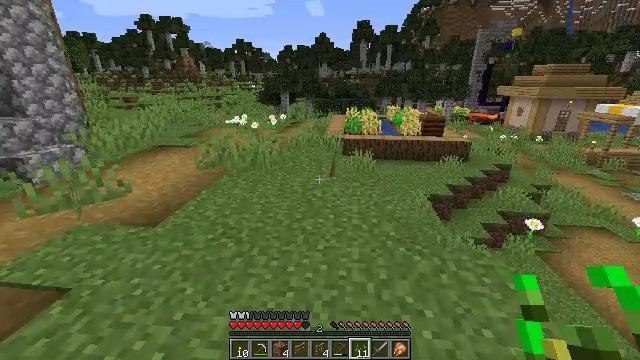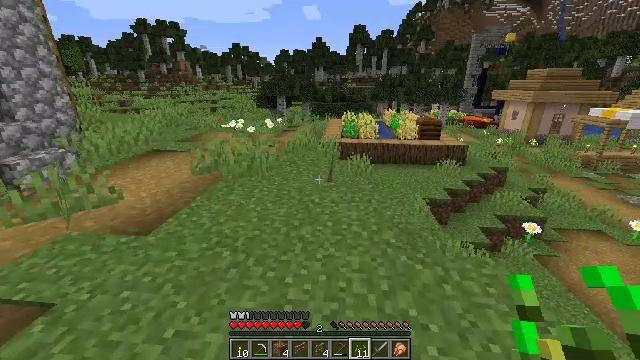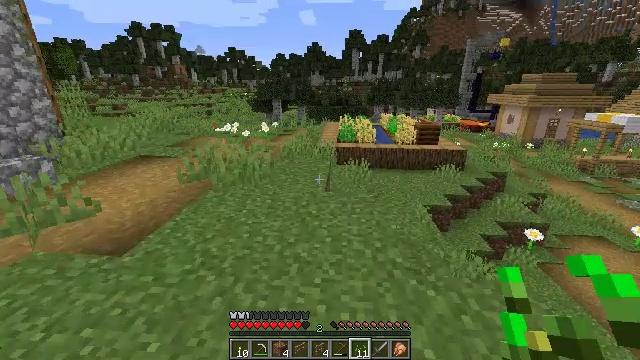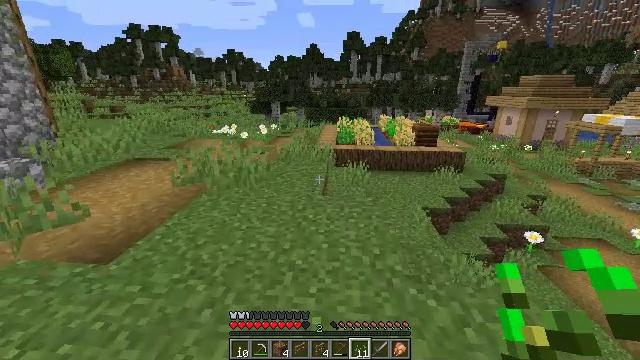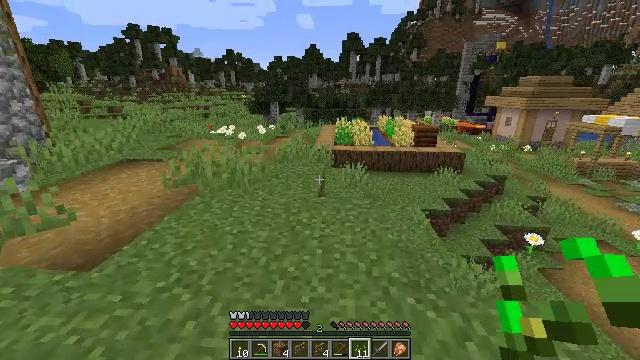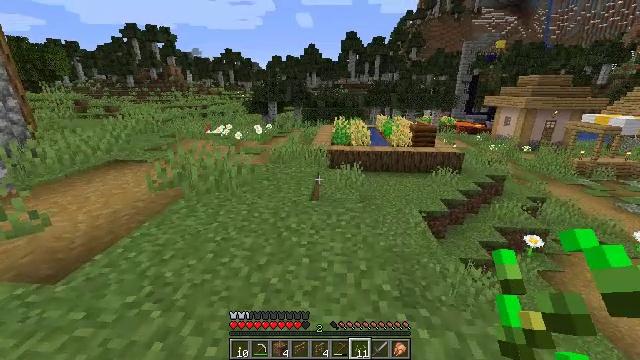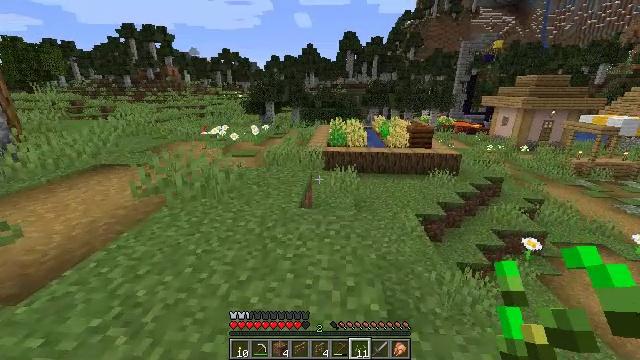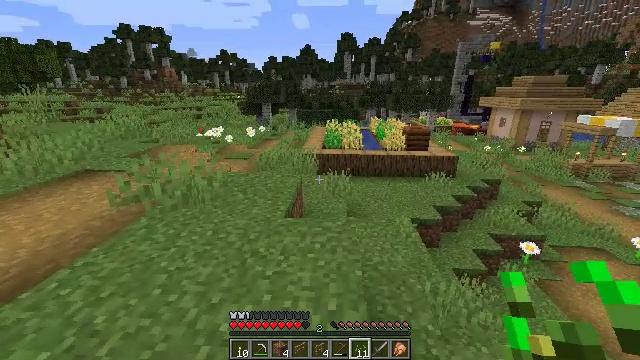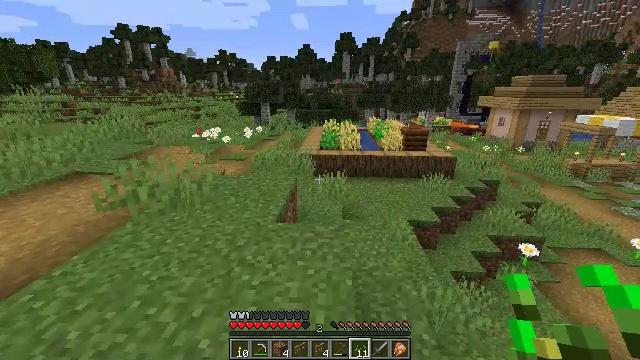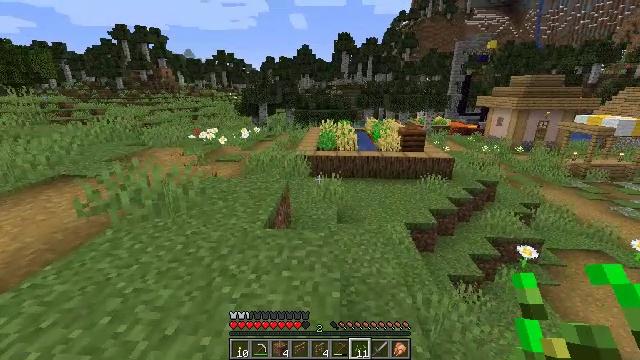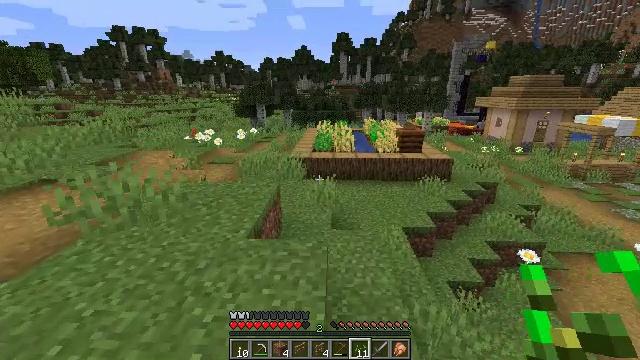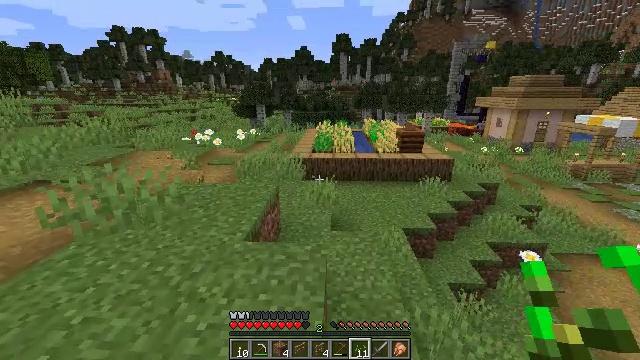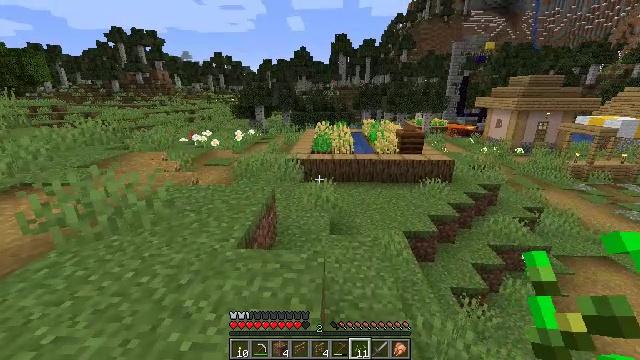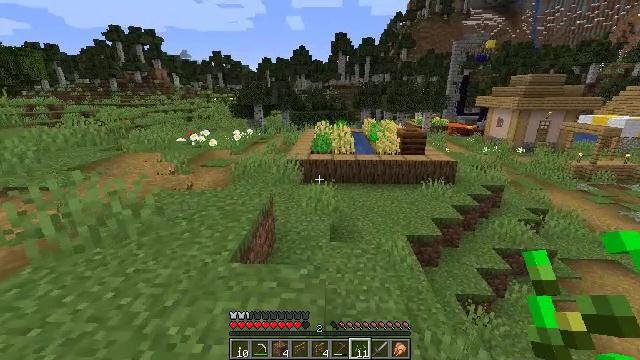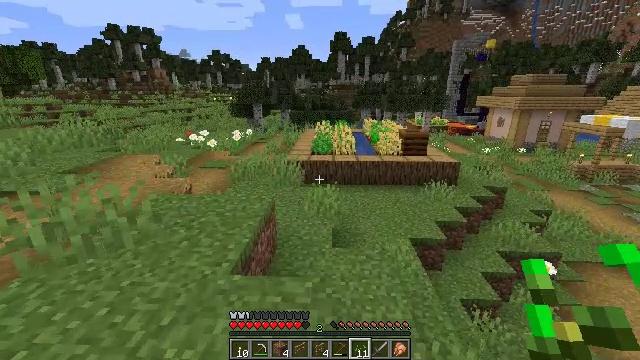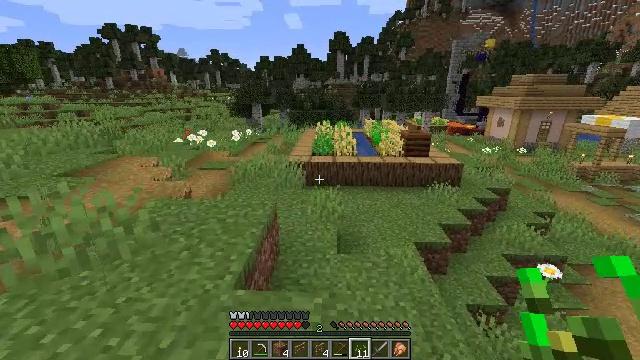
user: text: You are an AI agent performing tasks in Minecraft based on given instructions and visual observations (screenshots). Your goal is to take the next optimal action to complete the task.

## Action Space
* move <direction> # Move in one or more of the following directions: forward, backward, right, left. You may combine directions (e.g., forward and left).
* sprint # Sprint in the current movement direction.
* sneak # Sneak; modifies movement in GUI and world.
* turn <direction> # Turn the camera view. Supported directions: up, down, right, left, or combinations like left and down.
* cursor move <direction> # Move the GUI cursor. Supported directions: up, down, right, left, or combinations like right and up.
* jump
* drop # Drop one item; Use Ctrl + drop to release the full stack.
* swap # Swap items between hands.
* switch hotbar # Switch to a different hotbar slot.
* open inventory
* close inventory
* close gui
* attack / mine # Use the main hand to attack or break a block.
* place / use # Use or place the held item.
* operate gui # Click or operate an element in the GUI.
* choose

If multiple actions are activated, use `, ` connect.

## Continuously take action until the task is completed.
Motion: motion action
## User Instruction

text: Dig up carrots from the soil.
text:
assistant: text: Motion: move forward
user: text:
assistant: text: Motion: move forward
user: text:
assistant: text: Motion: move forward and move right
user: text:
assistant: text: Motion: move forward and move right
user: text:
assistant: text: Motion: move forward and move right
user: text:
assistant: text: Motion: move forward and move right
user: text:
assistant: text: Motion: move forward and move right
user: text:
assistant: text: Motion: move forward and move right
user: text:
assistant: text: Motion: move forward and move right
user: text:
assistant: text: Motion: move forward
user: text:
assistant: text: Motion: move forward
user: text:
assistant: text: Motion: move forward
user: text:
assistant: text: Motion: move forward and move left
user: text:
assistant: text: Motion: move forward and move left
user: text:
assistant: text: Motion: move forward and move left
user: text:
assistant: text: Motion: move forward and move left
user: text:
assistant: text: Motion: move forward and move left
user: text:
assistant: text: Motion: move forward and move left
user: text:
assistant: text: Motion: move forward and move left, turn right
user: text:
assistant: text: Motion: move forward and move left, turn right
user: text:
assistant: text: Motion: move forward and move left, turn right
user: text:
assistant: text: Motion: move forward and move left, turn right
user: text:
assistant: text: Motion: move forward and move left, turn right
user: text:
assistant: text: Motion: move forward and move left, turn right
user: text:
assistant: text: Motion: move forward and move left, turn right and down
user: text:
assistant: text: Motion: move forward and move left, turn right and down
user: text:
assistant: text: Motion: move forward and move left, turn right and down
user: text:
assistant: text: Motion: move forward and move left, turn right
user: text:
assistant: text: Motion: move forward and move left
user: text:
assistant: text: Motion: move forward and move left, turn right